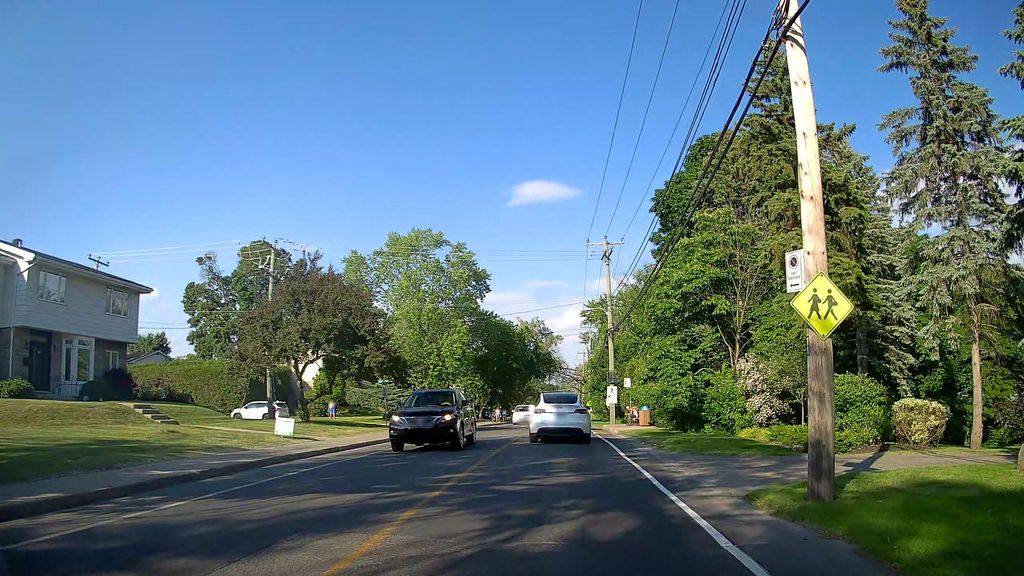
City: montreal